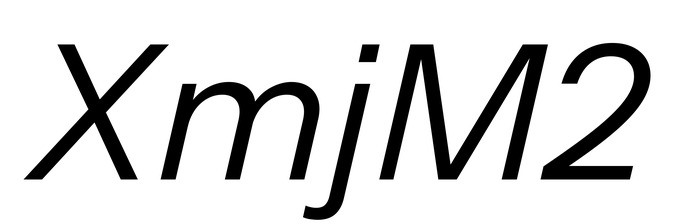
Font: InstrumentSans-Italic_Italic